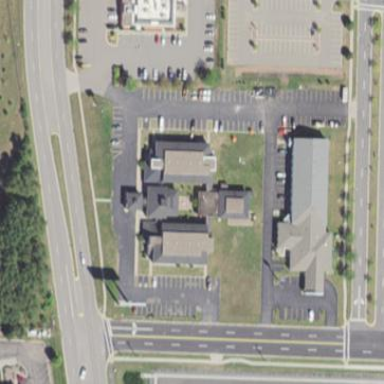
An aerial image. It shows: Motel building.